Field crop: tomato
Growth stage: 2
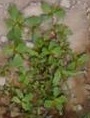
Species: portulaca